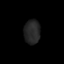
Tissue: prostate
Cell type: T cells
Senescence score: 0.2539
Nuclear area (px): 381
Mean DAPI intensity: 37.738